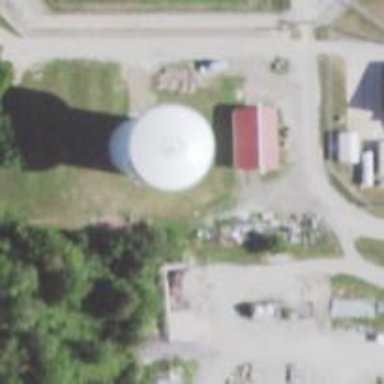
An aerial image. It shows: Water tower that is man-made.